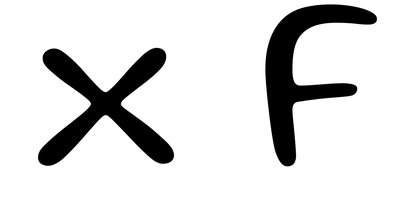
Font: Gluten_Light